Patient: sex F, age 43
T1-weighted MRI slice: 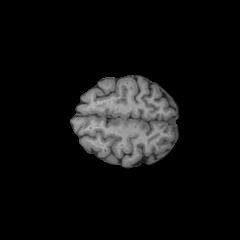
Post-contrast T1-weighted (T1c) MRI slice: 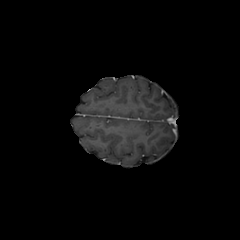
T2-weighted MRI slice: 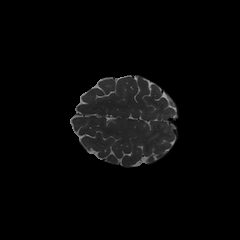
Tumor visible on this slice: no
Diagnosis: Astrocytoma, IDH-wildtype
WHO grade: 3